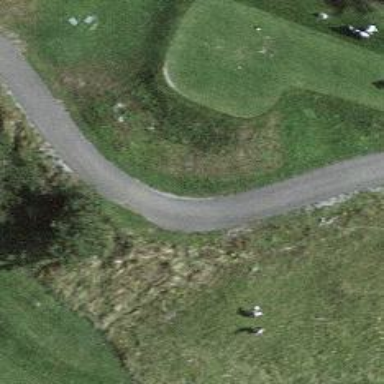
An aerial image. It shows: Designated golf cartpath for service vehicles.